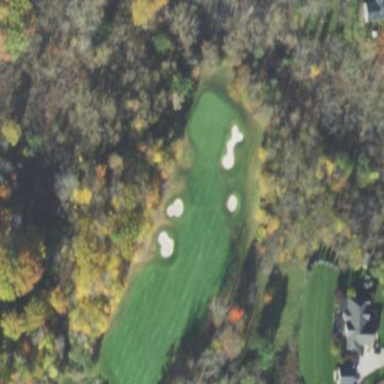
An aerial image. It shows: Golf fairway surrounded by grass.